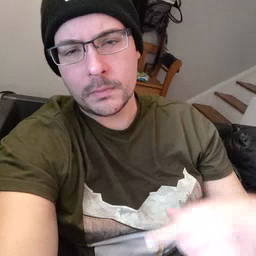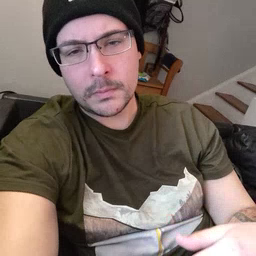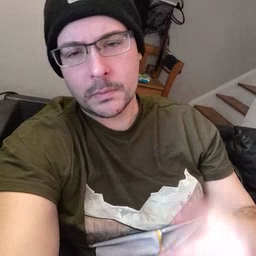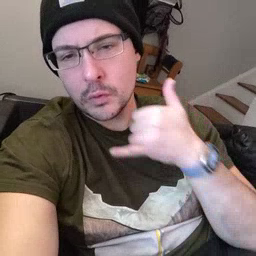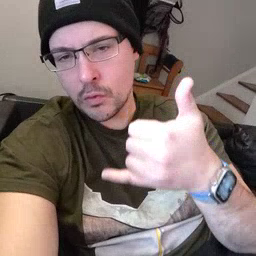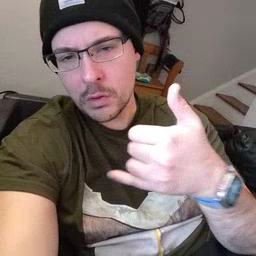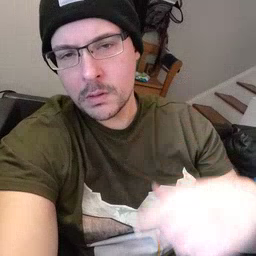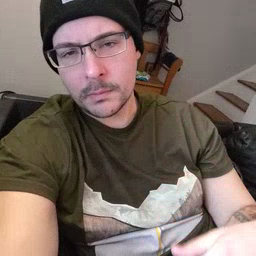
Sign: callonphone